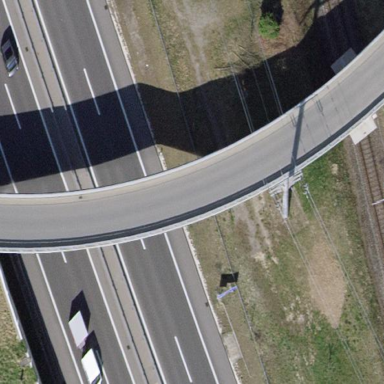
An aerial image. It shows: Man-made bridge.